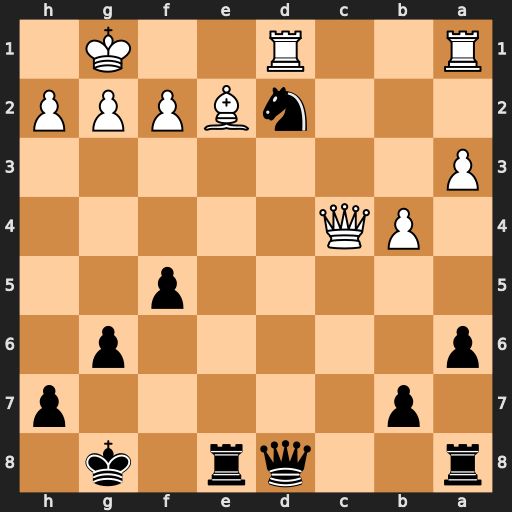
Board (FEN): r2qr1k1/1p5p/p5p1/5p2/1PQ5/P7/3nBPPP/R2R2K1
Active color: b
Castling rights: -
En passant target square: -
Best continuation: Nxc4